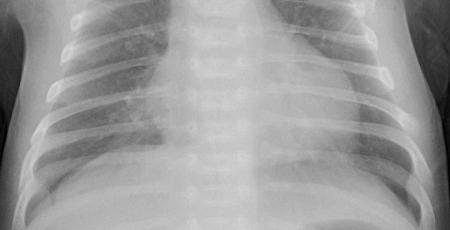
Diagnosis: PNEUMONIA